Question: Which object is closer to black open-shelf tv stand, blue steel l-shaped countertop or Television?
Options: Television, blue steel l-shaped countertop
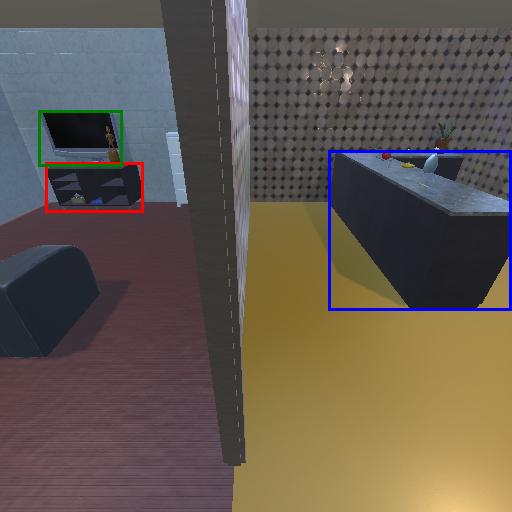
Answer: Television